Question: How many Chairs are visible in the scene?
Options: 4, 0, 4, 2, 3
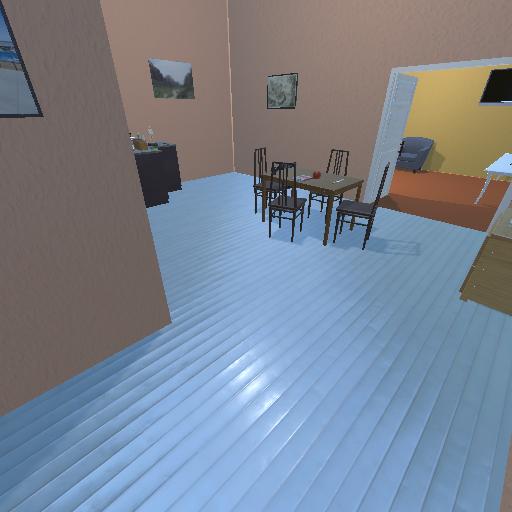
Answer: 4